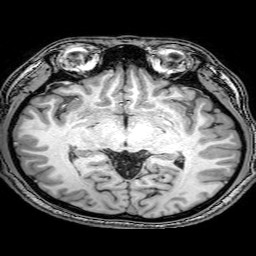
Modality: T1w
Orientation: coronal
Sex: male
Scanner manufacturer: philips
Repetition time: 0.008177 s
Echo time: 0.00376 s